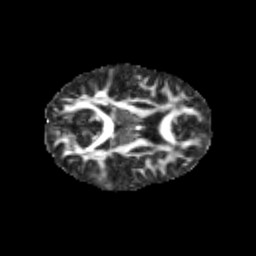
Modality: FA
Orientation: axial
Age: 10
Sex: female
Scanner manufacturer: siemens
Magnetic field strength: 3 T
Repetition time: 3.8 s
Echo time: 0.07 s